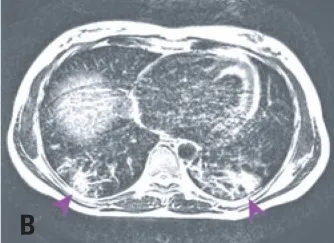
Changes in the frame of the same resonance T2-weighted image, making findings more evident, similar to the one expected in computed tomography.
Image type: radiology (mri)